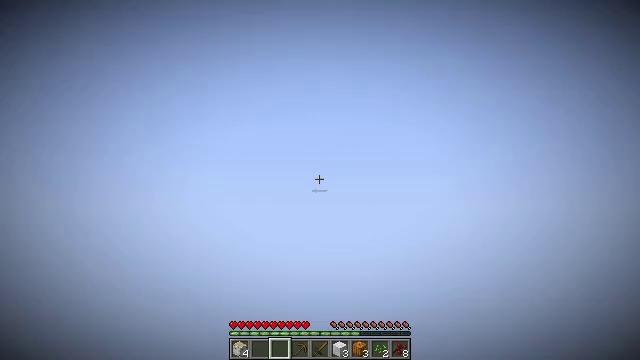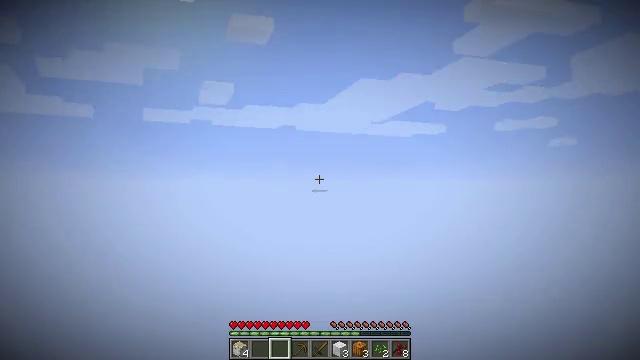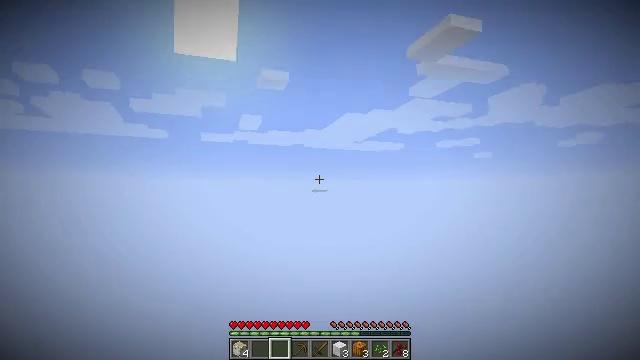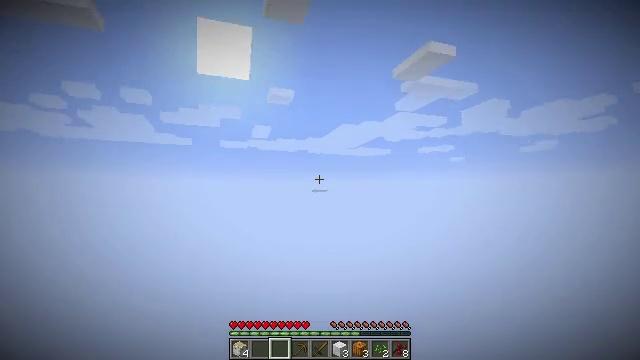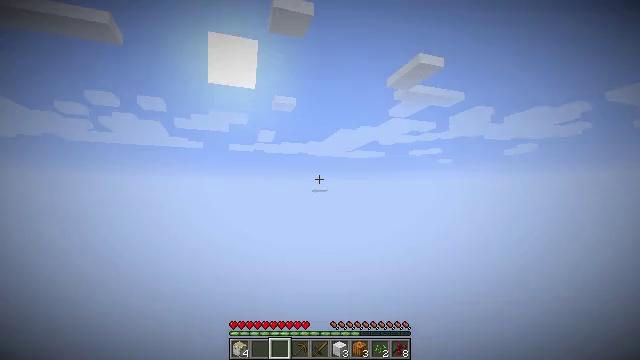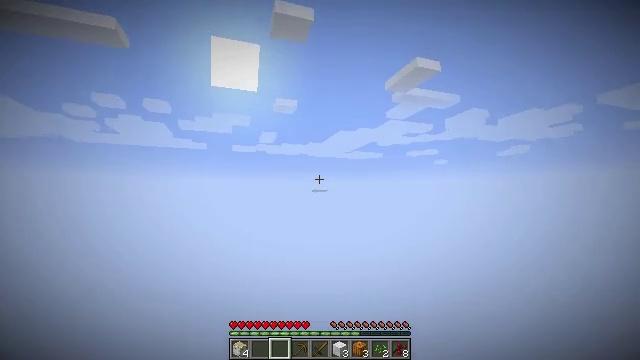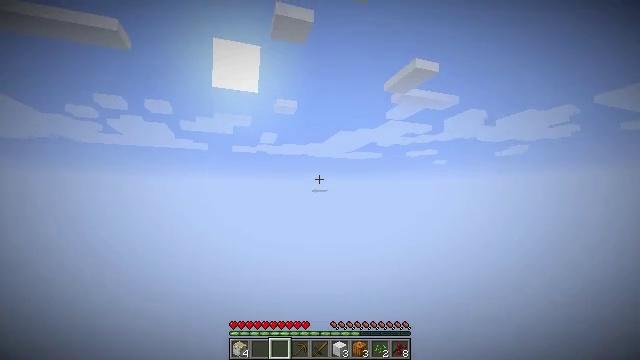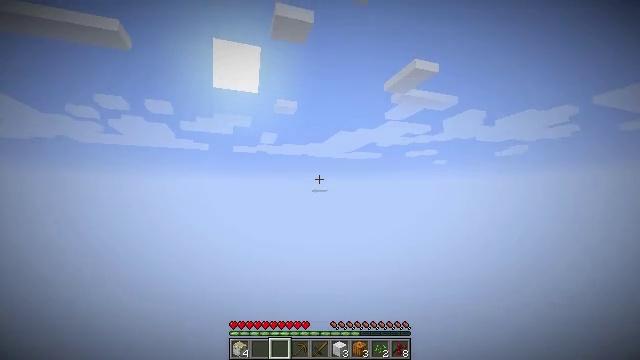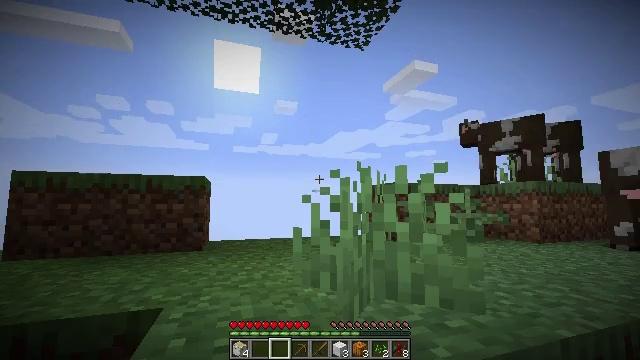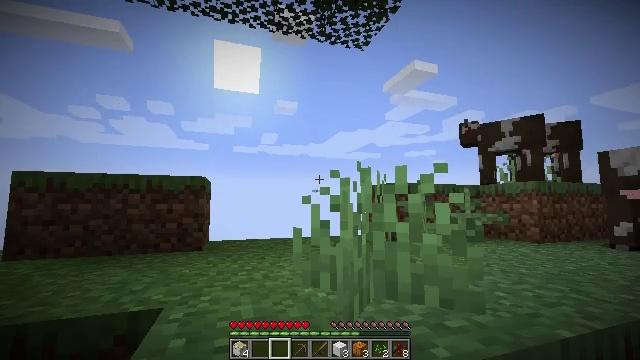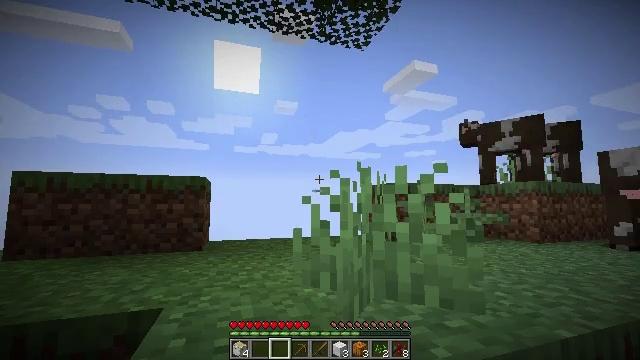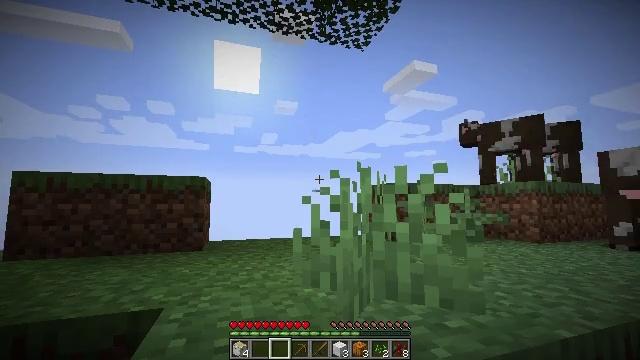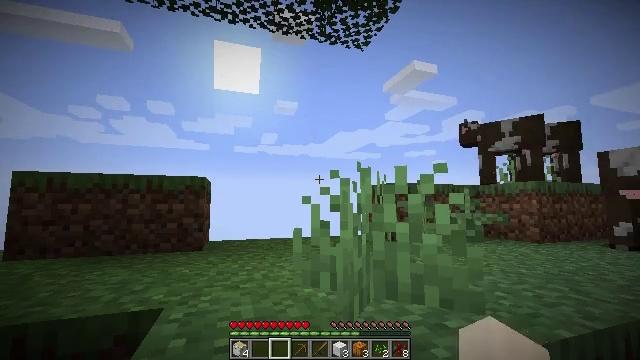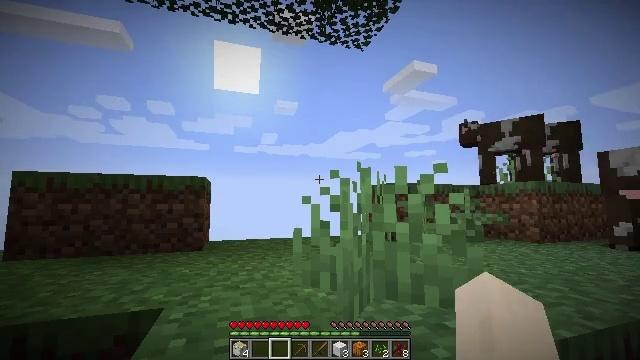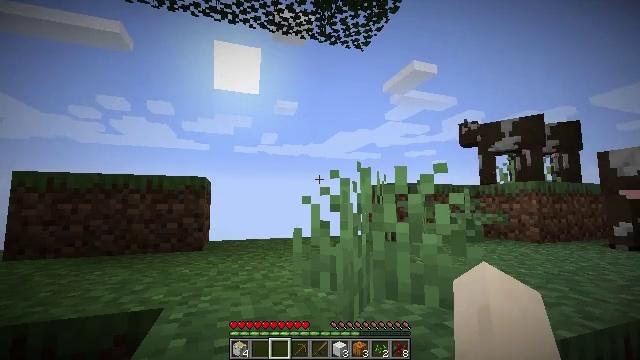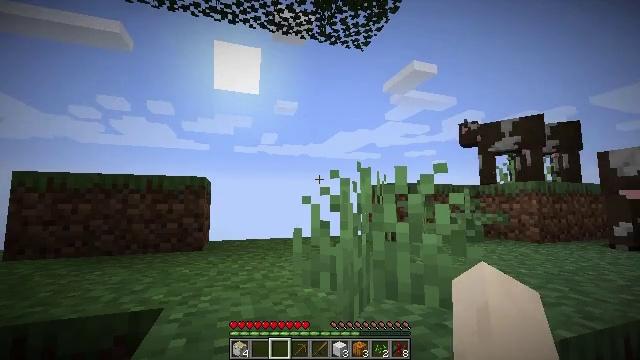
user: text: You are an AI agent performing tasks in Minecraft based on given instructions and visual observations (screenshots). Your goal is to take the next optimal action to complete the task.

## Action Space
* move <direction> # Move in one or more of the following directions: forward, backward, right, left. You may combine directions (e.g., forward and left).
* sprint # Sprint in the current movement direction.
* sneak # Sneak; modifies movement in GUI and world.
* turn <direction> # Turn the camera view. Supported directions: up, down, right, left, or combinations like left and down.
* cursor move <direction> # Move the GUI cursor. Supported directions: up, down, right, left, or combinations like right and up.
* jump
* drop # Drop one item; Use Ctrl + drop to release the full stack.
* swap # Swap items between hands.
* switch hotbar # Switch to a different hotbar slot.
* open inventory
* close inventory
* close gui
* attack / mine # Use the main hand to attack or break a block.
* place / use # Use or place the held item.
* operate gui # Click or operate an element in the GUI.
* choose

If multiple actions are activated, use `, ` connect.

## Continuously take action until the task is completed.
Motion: motion action
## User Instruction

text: Break the fern to clear the area.
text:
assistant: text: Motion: no_op
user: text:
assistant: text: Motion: no_op
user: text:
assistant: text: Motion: no_op
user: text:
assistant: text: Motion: no_op
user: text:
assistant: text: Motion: no_op
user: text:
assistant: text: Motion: no_op
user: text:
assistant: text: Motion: no_op
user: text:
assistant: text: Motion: no_op
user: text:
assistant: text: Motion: no_op
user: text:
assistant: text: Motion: no_op
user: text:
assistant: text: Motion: no_op
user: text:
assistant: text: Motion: no_op
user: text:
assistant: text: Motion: no_op
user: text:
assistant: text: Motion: no_op
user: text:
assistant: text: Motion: no_op
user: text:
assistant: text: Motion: turn right and down
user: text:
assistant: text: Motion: no_op
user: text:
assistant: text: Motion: no_op
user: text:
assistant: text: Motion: no_op
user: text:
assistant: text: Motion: no_op
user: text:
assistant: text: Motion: no_op
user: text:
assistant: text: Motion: no_op
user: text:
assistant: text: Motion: no_op
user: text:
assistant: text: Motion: no_op
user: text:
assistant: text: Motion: no_op
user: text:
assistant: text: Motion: no_op
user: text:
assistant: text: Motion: no_op
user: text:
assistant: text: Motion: no_op
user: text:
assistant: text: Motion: no_op
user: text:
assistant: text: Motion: no_op